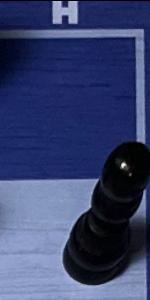
Label: Pawn_Black